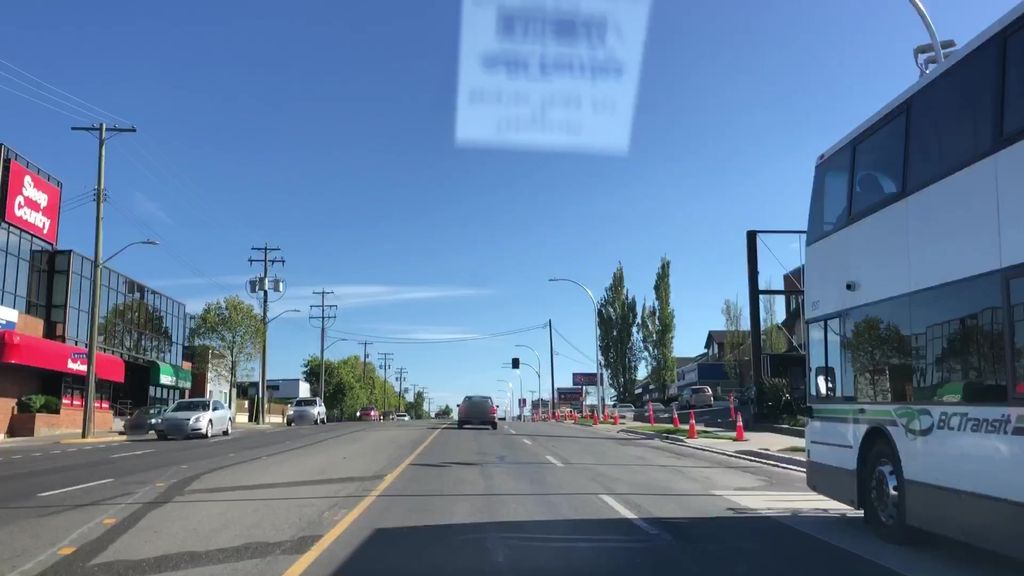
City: victoria